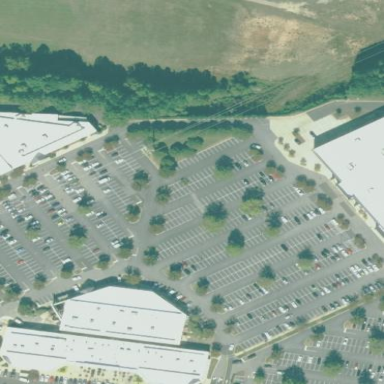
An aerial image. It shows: Parking area with surface.